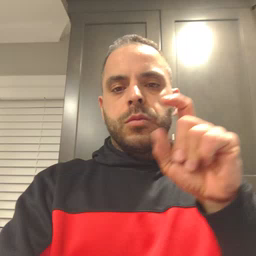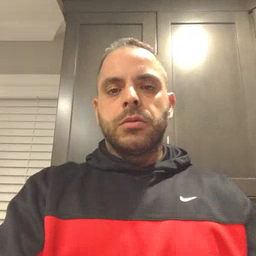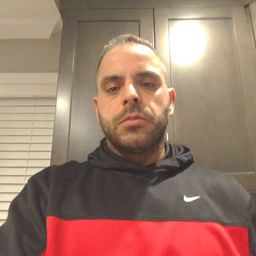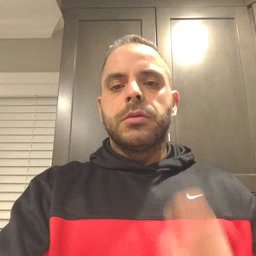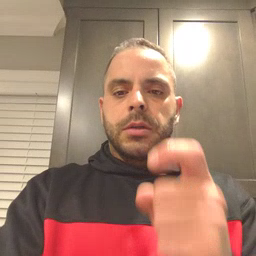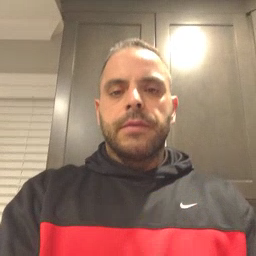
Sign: give